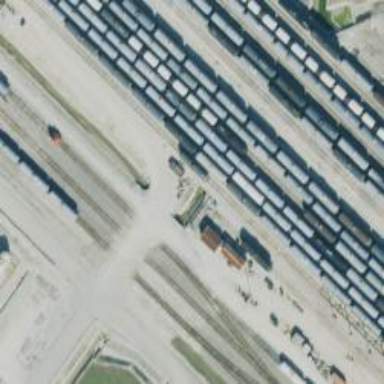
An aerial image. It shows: Railway spur service.